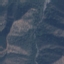
Land use / land cover class: HerbaceousVegetation